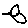
Label: bird